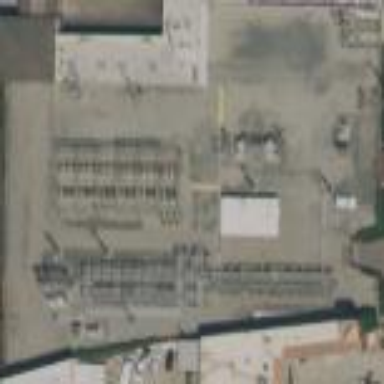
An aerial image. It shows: Outdoor distribution substation.